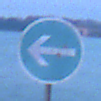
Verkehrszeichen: VorgeschriebeneFahrtrichtungHierLinks
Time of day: Dawn
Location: Outdoor (Urban)
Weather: PartlyCloudy
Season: NotSpecified
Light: Natural